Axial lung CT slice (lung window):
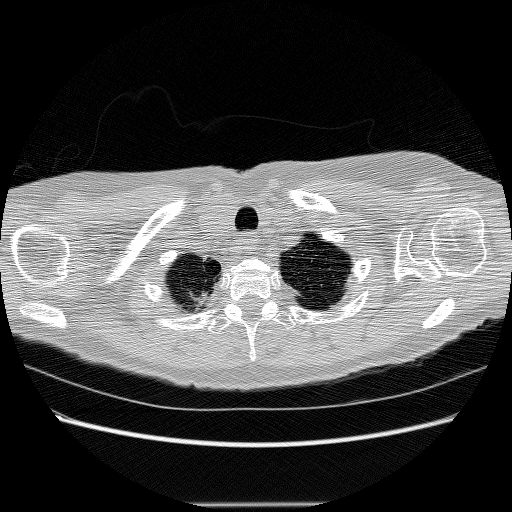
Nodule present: no